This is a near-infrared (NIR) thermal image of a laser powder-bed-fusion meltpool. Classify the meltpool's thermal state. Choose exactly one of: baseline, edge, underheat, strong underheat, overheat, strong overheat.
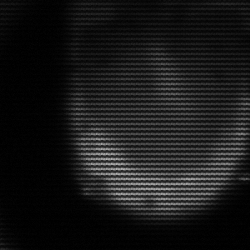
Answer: edge